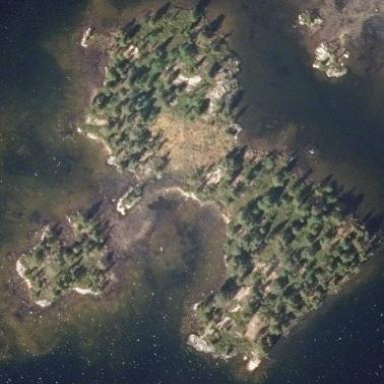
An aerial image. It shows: Islet.